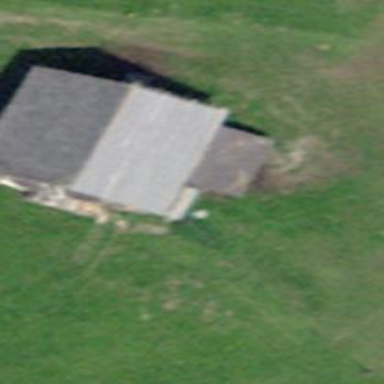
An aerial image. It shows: Barn.